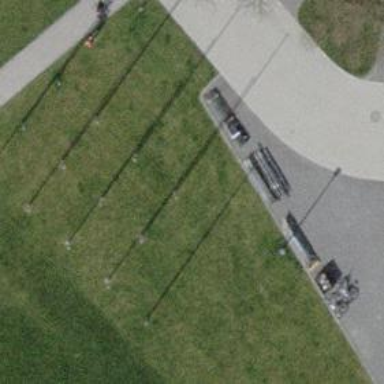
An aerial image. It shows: Flagpole which is man-made.